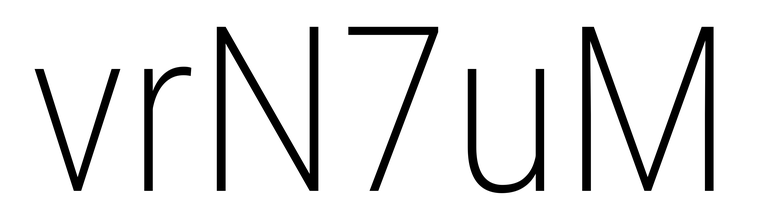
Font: Roboto_Condensed_ExtraLight